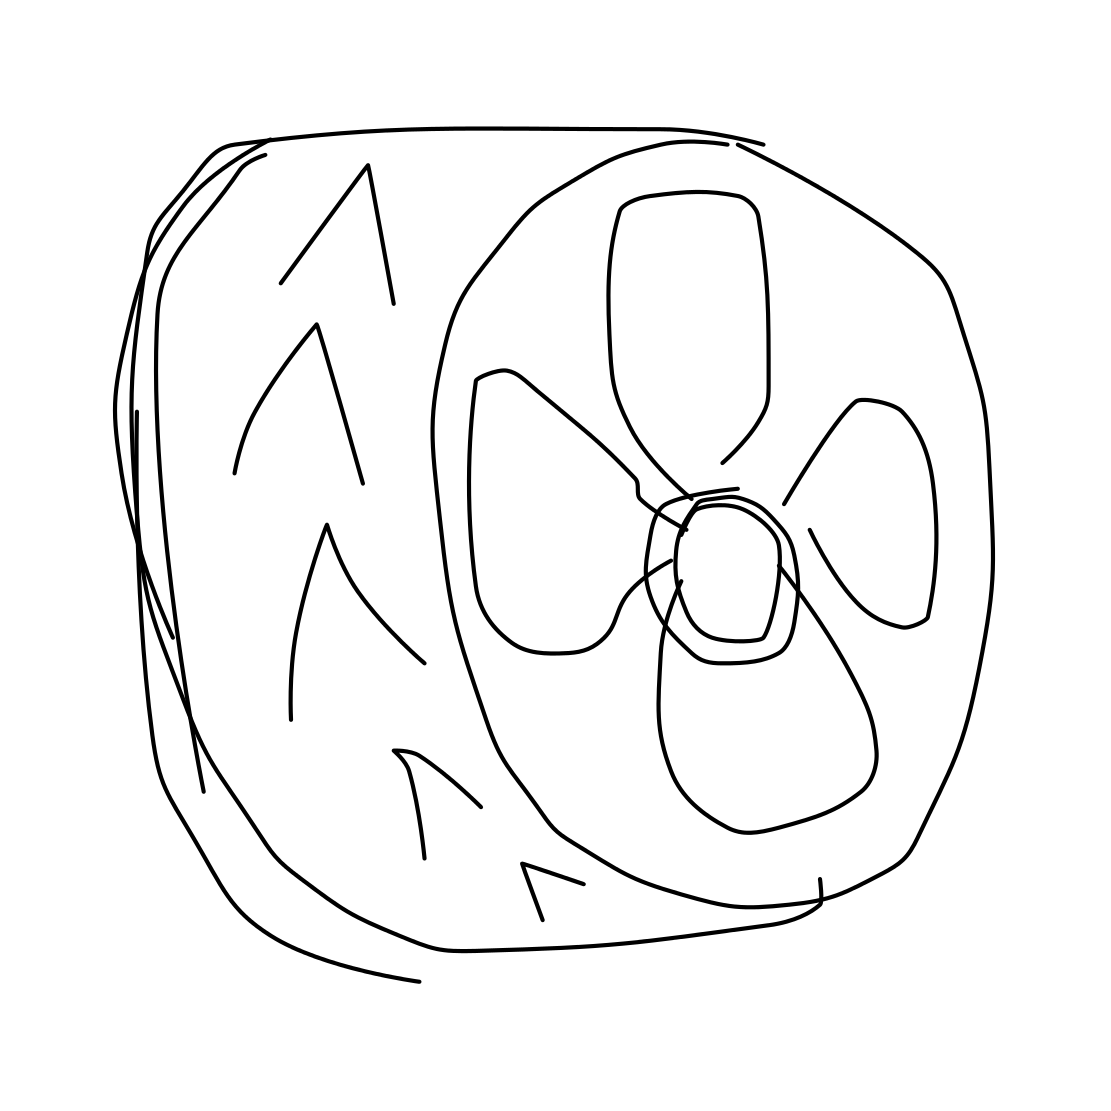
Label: wheel